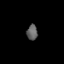
Tissue: skin
Cell type: Epithelial cells
Senescence score: 0.2627
Nuclear area (px): 162
Mean DAPI intensity: 94.994